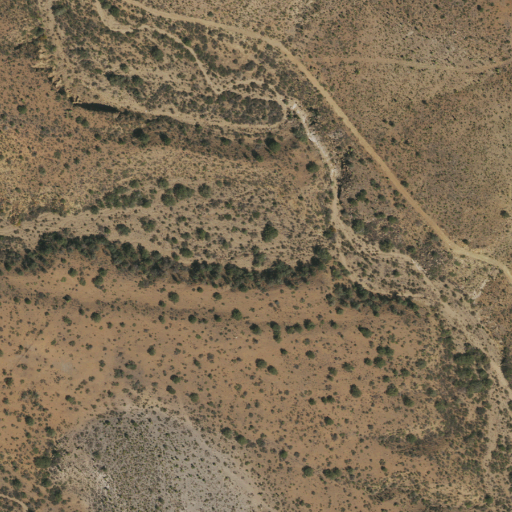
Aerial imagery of valley in Texas named Cypress Canyon containing only shrub